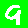
Digit: 9